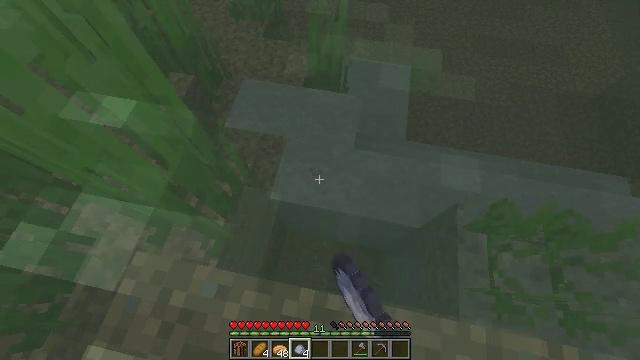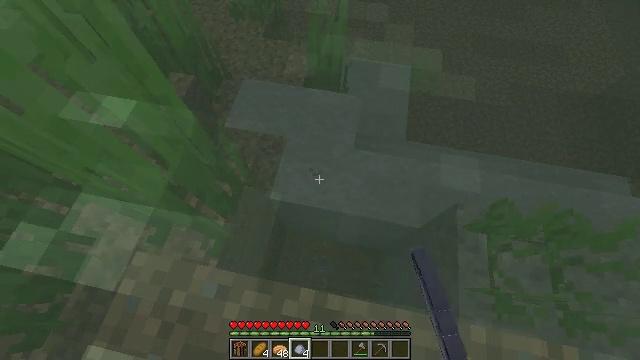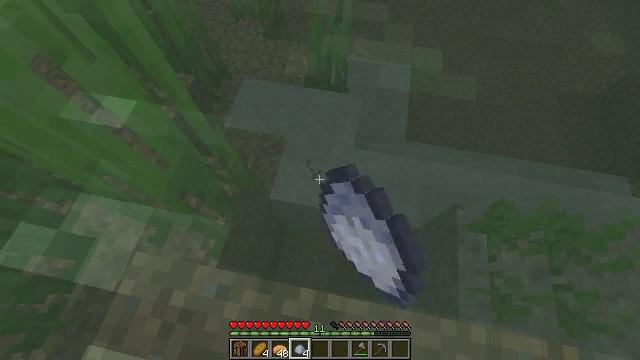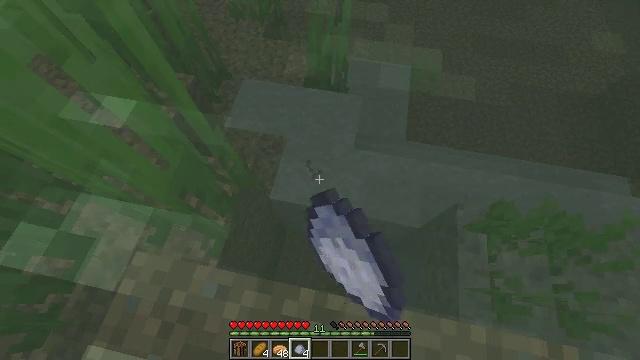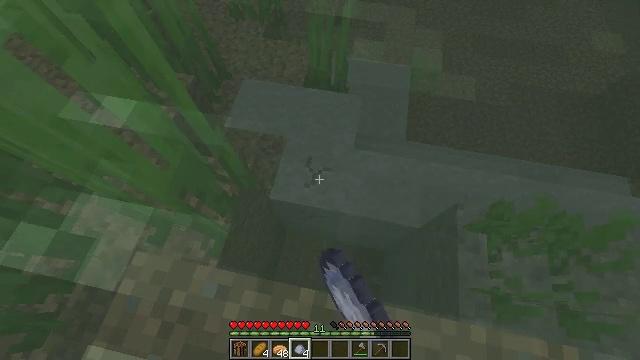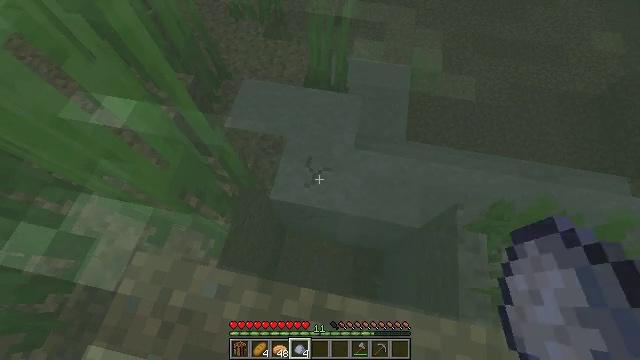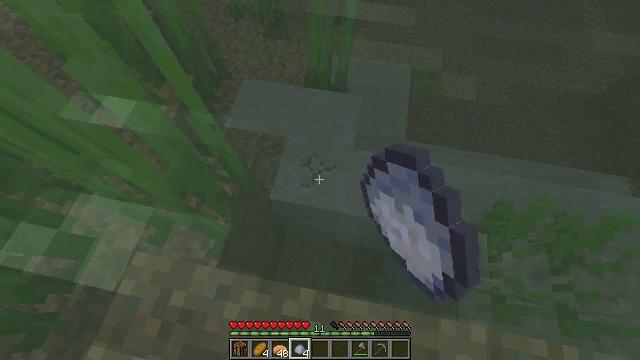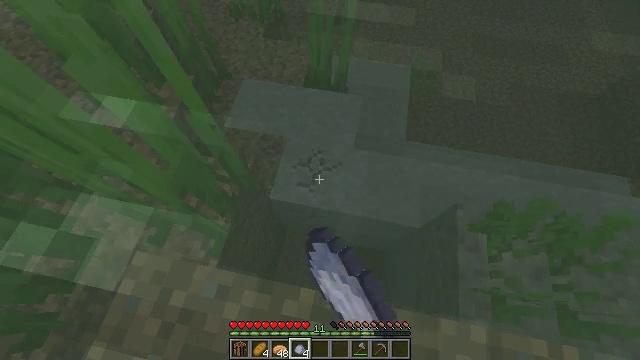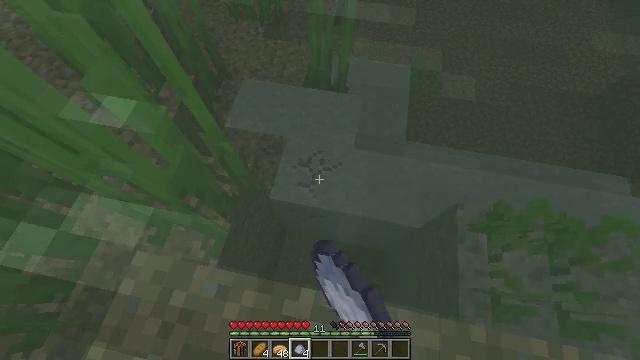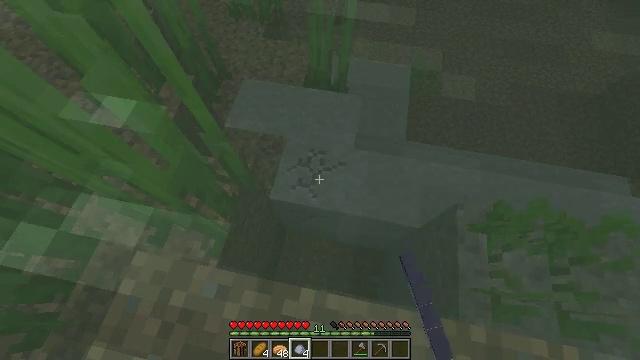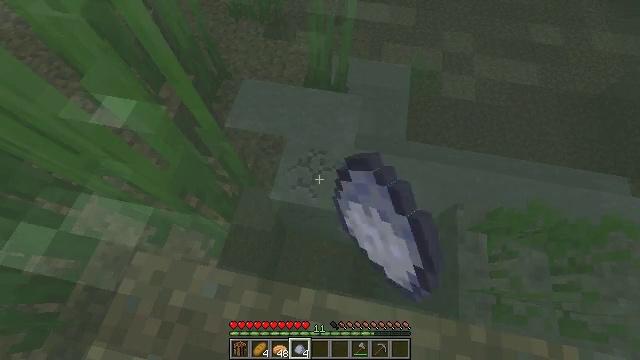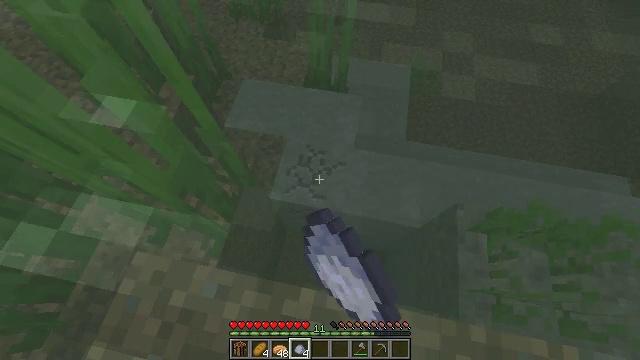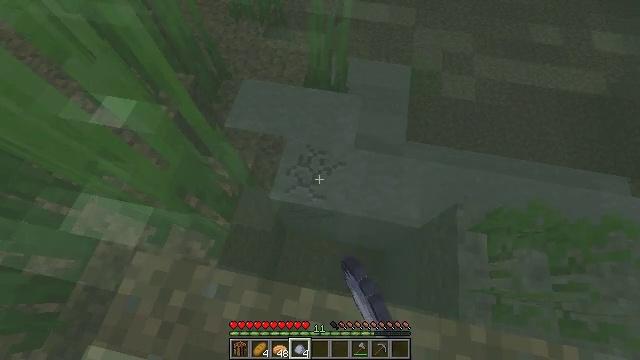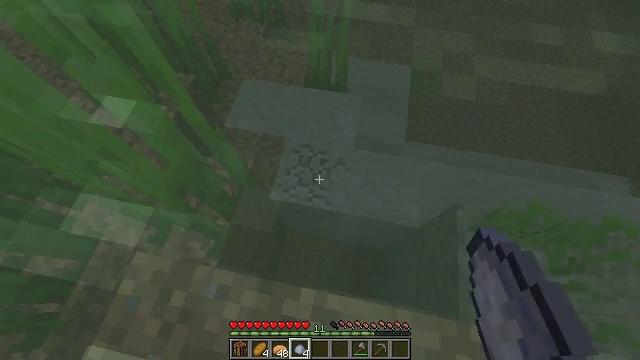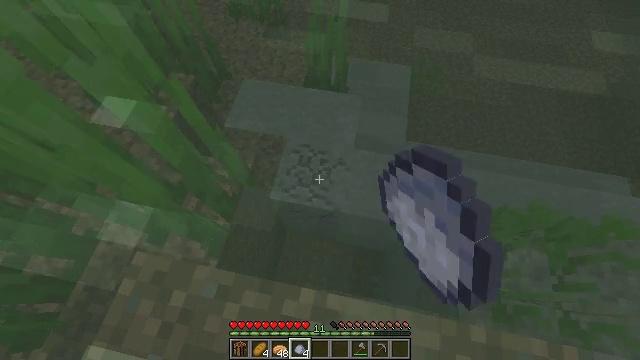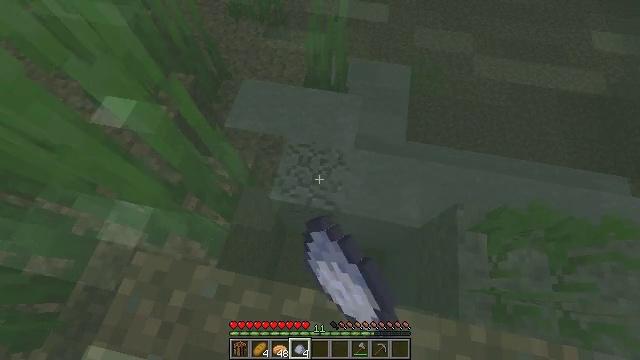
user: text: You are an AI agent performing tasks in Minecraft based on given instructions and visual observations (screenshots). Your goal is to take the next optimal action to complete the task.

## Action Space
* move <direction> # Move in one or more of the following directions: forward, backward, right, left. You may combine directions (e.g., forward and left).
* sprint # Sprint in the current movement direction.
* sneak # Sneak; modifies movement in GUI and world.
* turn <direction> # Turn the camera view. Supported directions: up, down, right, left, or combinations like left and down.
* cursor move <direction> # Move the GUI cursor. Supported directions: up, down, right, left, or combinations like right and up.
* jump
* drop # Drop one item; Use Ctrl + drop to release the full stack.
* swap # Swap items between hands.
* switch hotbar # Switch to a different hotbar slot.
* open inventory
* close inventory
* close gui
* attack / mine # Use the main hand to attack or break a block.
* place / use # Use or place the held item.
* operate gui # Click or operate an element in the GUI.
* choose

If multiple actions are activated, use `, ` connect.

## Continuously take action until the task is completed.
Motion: motion action
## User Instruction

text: Break the clay block to collect it.
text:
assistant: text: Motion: sneak, attack / mine
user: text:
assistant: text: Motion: sneak, attack / mine
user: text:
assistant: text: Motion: sneak, attack / mine
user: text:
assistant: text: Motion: sneak, attack / mine
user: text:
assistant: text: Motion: sneak, attack / mine
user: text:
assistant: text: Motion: sneak, attack / mine
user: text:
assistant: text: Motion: sneak, attack / mine
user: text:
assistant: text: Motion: sneak, attack / mine
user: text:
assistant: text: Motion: sneak, attack / mine
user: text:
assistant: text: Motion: sneak, attack / mine
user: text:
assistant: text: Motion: sneak, attack / mine
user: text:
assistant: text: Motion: sneak, attack / mine
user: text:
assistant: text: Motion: sneak, attack / mine
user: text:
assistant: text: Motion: sneak, attack / mine
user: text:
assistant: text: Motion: sneak, attack / mine
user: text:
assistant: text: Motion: sneak, attack / mine
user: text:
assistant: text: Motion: sneak, attack / mine
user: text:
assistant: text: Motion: sneak, attack / mine
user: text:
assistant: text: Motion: move right, sneak, attack / mine
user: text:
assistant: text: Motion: move right, sneak, turn right and down, attack / mine
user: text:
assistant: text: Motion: move right, sneak, turn right, attack / mine
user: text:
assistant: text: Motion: move right, sneak, turn right, attack / mine
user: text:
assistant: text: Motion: move right, sneak, attack / mine
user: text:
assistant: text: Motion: sneak, attack / mine
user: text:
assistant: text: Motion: sneak, attack / mine
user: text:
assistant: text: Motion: sneak, attack / mine
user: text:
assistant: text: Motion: sneak, attack / mine
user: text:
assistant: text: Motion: sneak, attack / mine
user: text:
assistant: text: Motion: sneak, attack / mine
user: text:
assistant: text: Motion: sneak, attack / mine